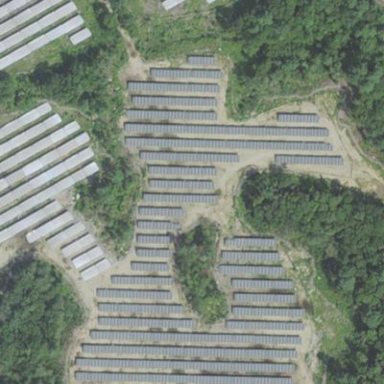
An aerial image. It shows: Solar photovoltaic power plant enclosed by fence. It generates electricity.